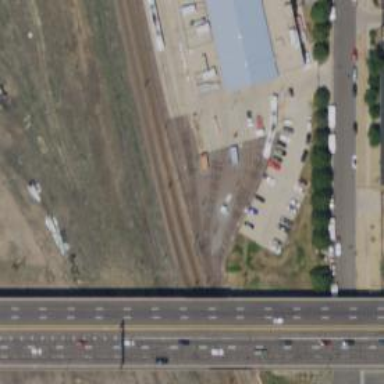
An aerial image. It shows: Light rail service yard with electrified contact lines.